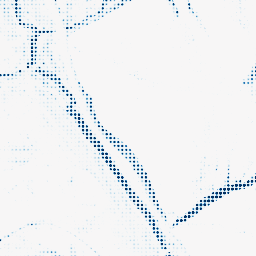
Category: morphological
Decomposition family: morphological_rect
Decomposition parameters: operation: closing
width: 10
height: 10
Upsampling method: sinc_blackman
Upsampling parameters: scale: 8
kernel_size: 4
Upsampling scale: 8